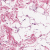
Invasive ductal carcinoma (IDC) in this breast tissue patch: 0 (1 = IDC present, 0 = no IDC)